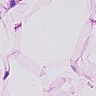
Metastatic tissue present: no